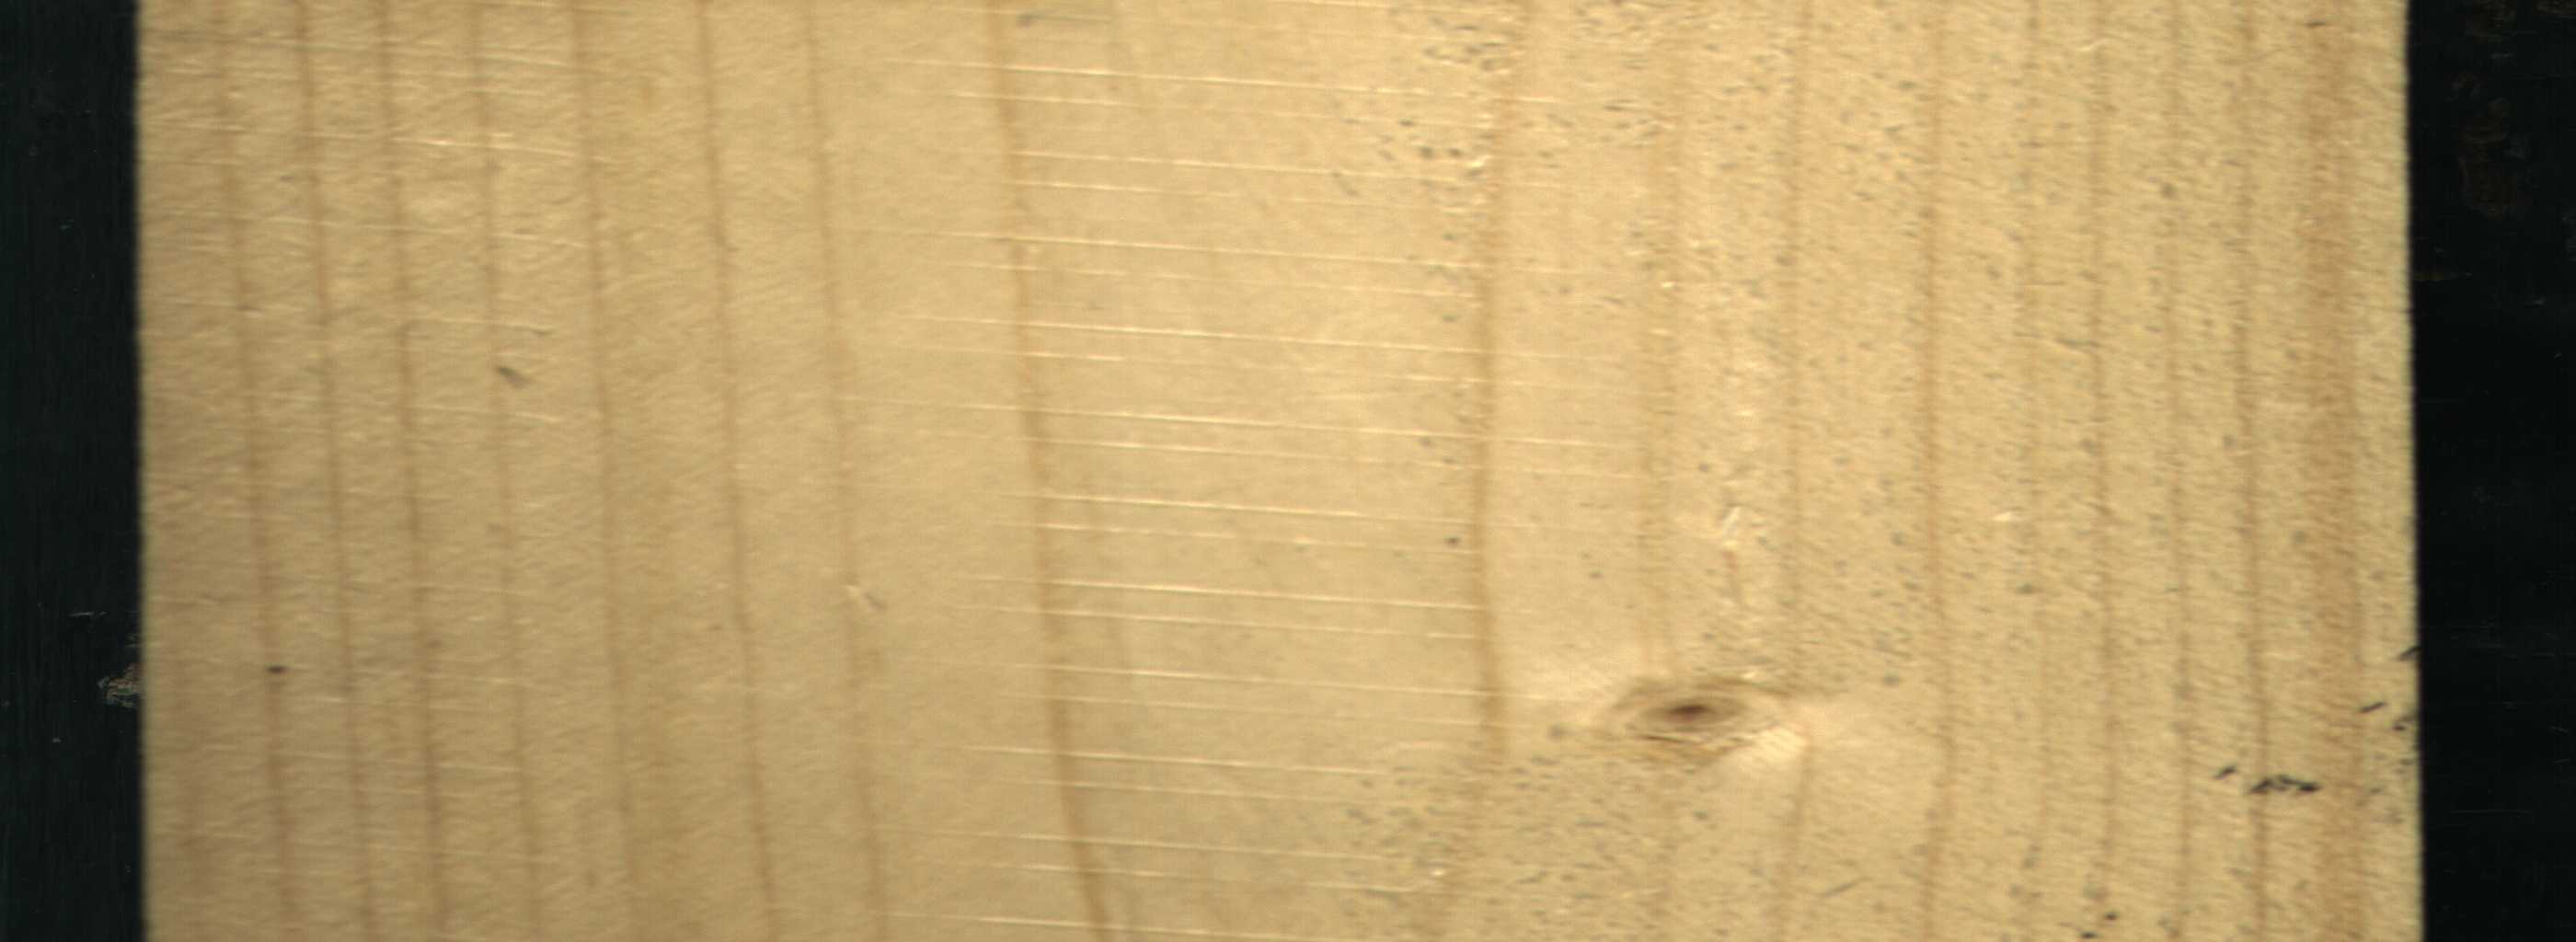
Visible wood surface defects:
Live_Knot